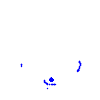
Particle: pion